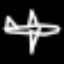
Label: airplane